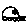
Label: car